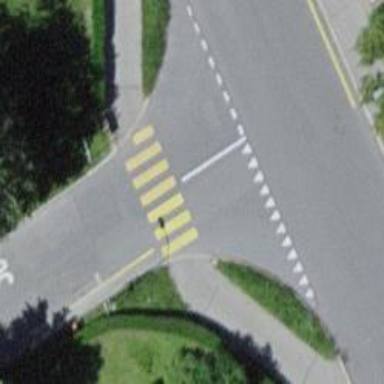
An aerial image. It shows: Marked zebra crossing on the road.